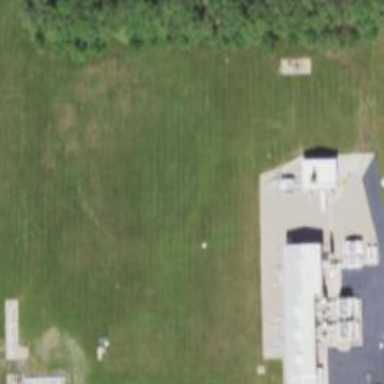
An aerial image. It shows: Helipad with grass surface at airport.